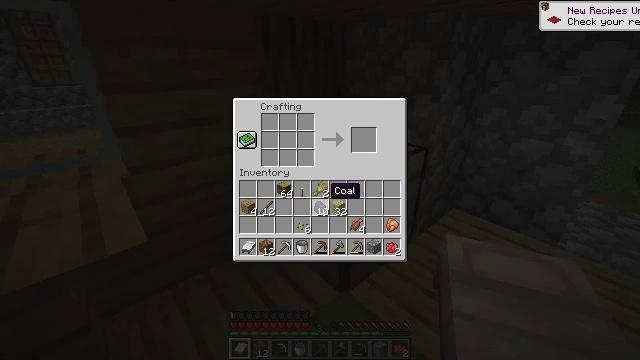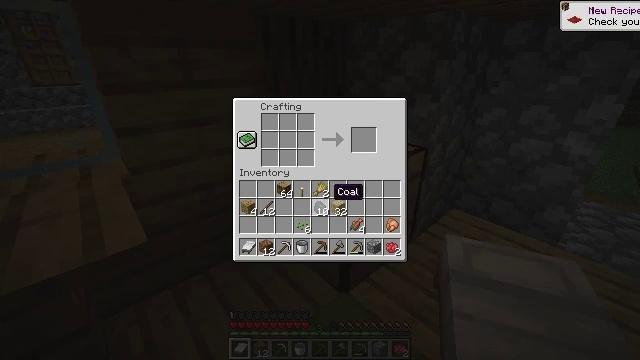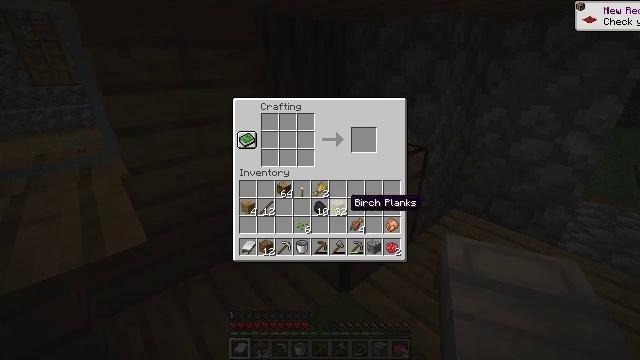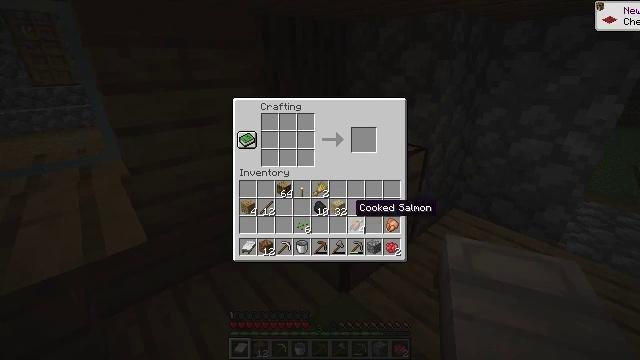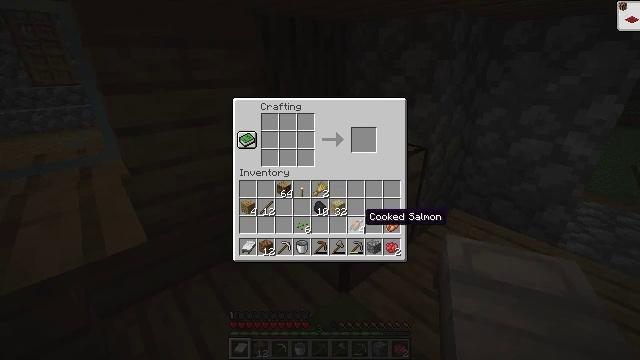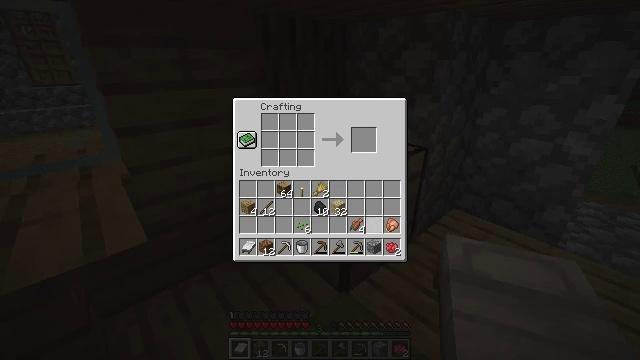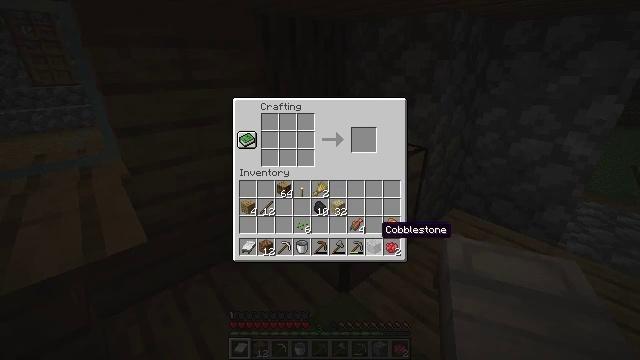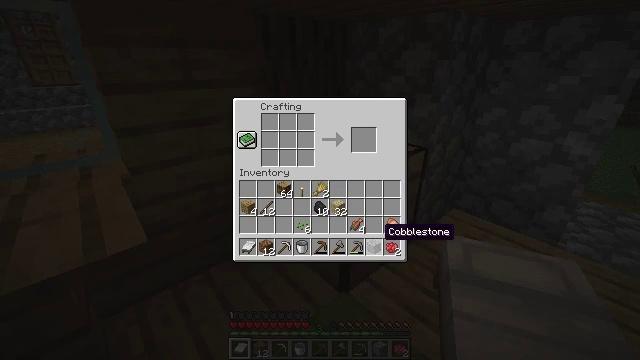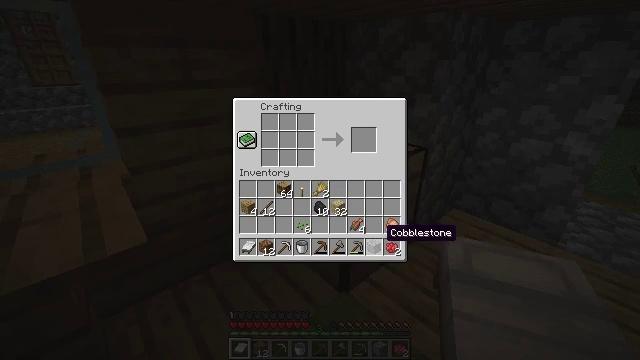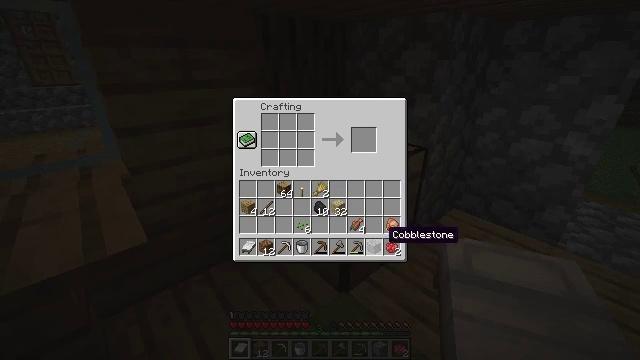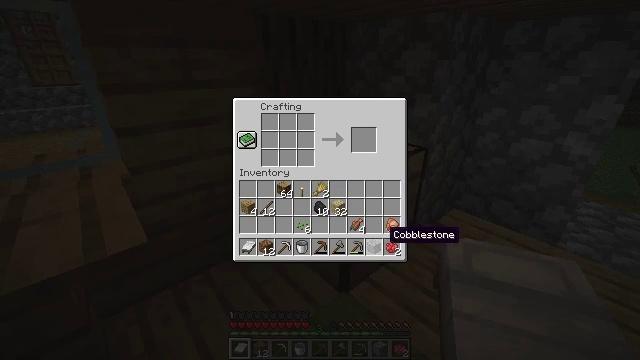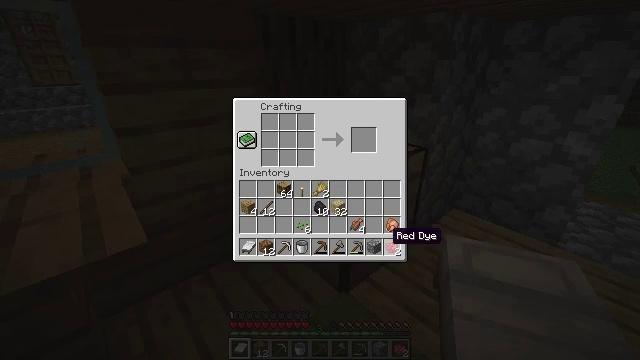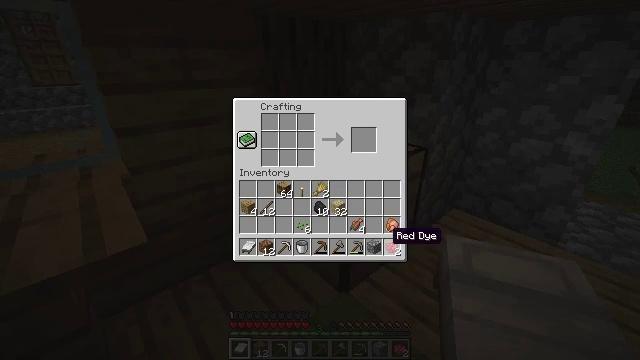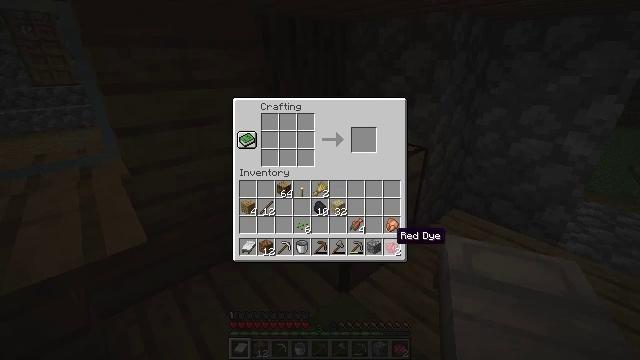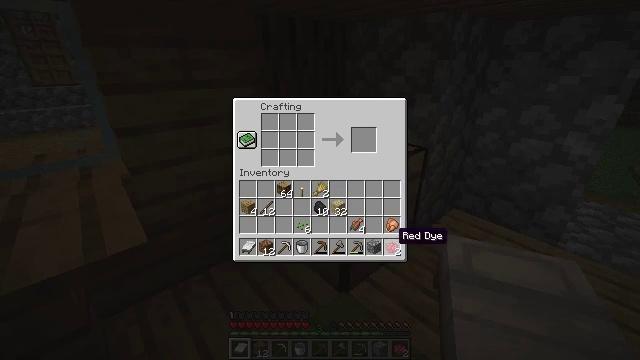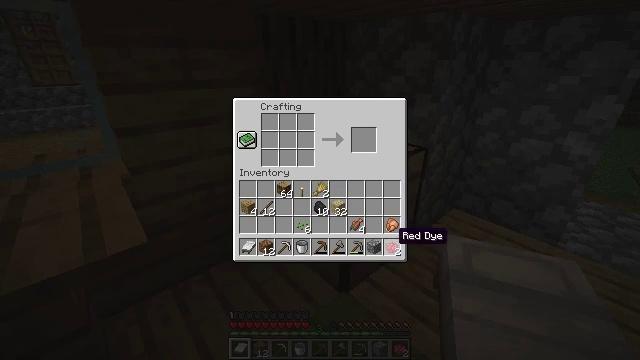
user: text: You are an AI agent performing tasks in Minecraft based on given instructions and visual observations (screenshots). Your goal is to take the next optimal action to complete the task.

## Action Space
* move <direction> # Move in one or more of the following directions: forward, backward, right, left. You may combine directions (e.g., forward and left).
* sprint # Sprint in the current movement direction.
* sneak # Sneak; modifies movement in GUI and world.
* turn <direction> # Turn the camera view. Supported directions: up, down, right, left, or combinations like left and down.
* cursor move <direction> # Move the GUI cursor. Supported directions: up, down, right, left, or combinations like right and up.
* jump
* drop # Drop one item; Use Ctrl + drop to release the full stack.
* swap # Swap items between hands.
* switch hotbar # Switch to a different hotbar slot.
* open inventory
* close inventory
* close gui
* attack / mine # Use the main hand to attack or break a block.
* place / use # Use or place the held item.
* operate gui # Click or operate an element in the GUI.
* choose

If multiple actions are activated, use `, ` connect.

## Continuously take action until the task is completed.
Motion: motion action
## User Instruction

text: Craft a red bed.
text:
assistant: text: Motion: no_op
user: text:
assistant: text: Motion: cursor move right and down
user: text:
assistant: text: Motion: no_op
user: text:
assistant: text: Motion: cursor move right and down
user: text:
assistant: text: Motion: cursor move right and down
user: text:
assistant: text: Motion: no_op
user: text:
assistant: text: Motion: no_op
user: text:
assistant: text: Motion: no_op
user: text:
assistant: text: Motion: no_op
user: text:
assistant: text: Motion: no_op
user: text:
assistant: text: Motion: no_op
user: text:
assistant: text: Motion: no_op
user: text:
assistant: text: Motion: no_op
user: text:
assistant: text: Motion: no_op
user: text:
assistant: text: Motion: no_op
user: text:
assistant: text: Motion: no_op
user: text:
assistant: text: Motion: operate gui
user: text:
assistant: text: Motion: operate gui
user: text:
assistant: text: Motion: operate gui
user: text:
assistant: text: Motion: no_op
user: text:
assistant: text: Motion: no_op
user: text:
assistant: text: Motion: cursor move left and up
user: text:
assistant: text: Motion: no_op
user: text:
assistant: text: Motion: no_op
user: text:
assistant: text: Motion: cursor move left and up
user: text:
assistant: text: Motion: cursor move left and up
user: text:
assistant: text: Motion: cursor move up
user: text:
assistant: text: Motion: no_op
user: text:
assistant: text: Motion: no_op
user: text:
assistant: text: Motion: no_op